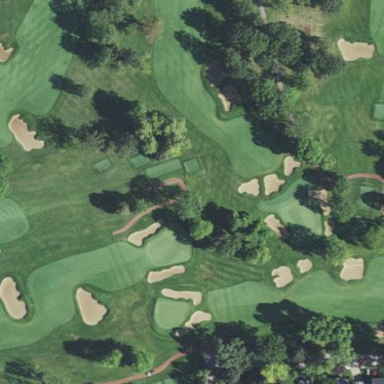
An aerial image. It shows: Well-maintained grassy area designated as golf fairway. It is part of golf sport facility.